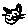
Label: cat